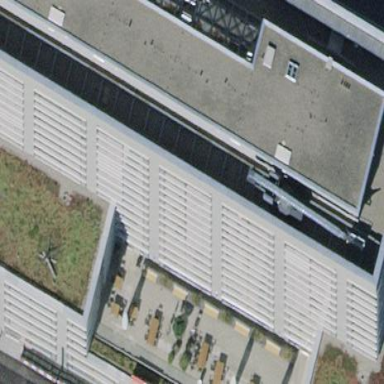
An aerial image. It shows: Building with flat grey roof. The overall color of the building is also grey.